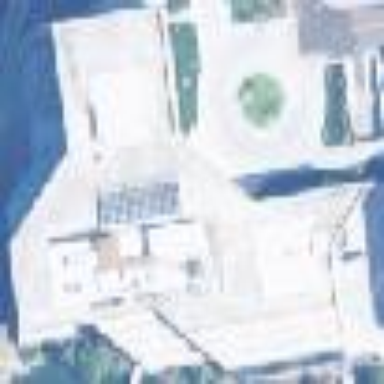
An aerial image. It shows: Office building.